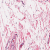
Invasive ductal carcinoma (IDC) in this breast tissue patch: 0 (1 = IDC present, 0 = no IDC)